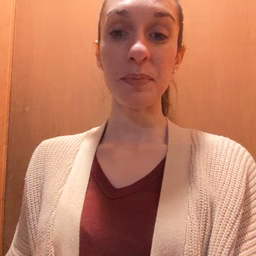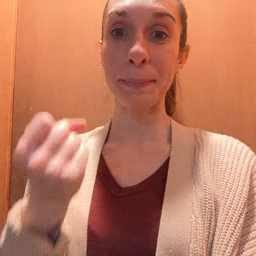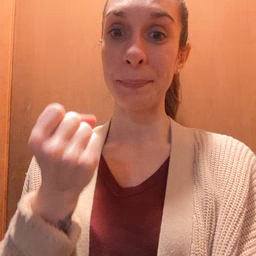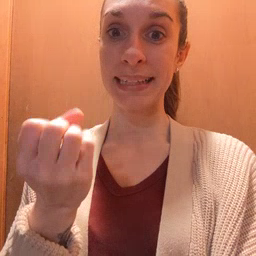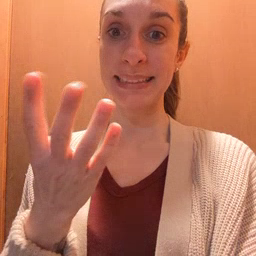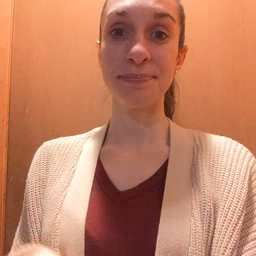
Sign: many